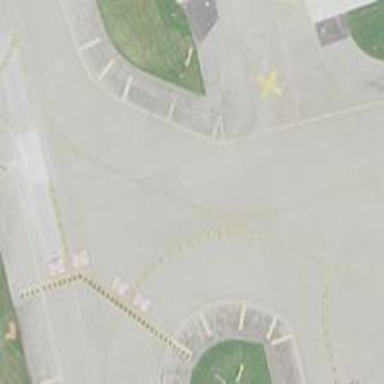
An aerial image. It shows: View of taxiway at the airport.